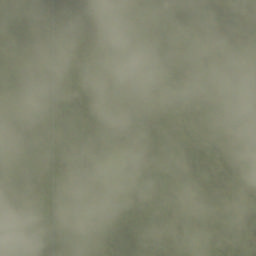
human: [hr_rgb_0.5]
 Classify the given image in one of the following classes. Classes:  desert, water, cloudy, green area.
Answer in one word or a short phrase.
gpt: cloudy